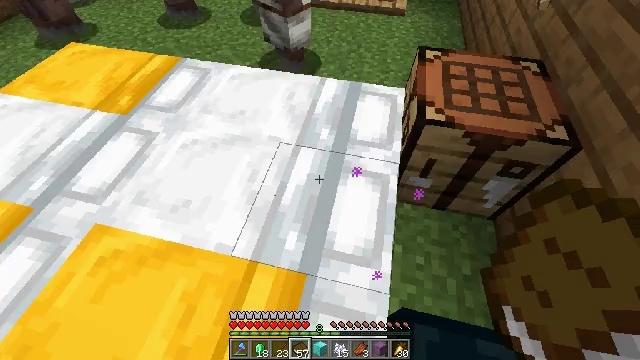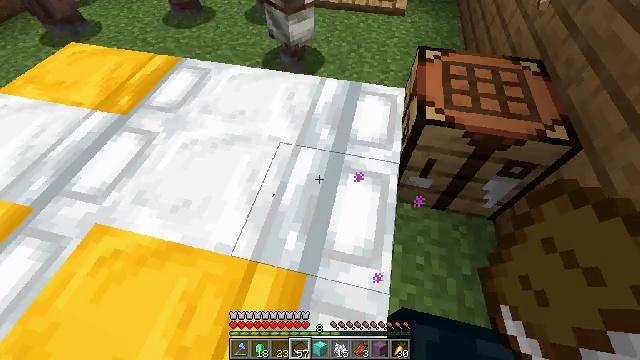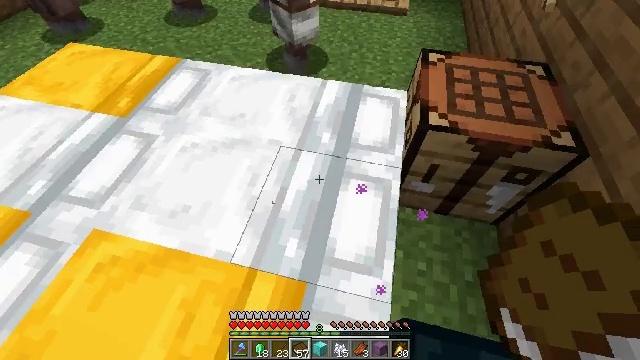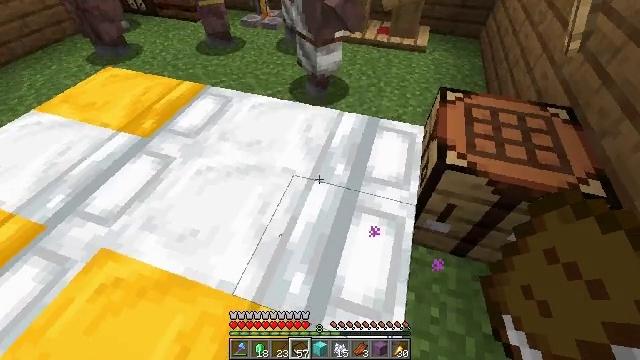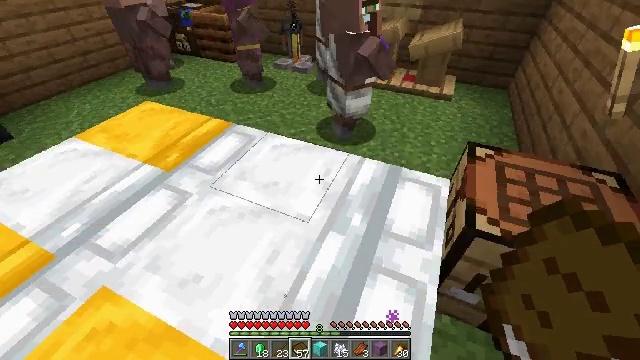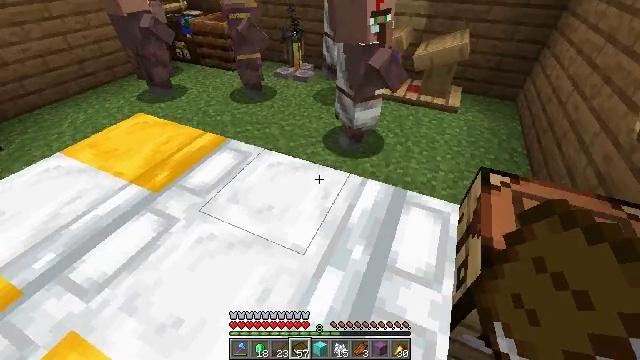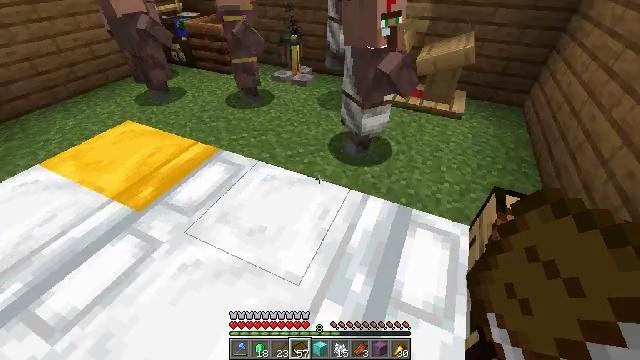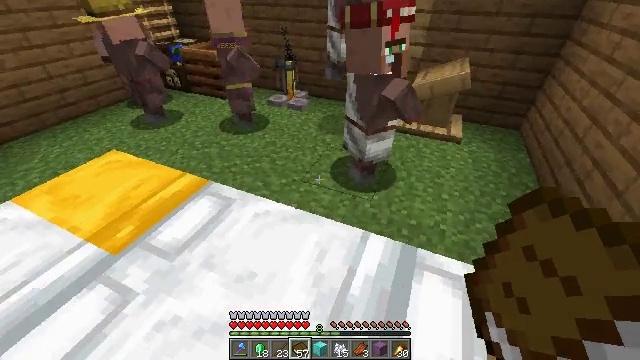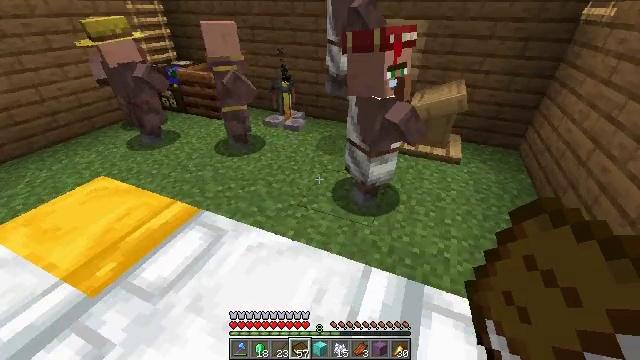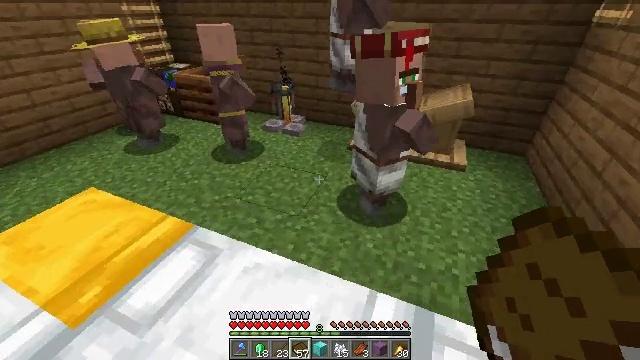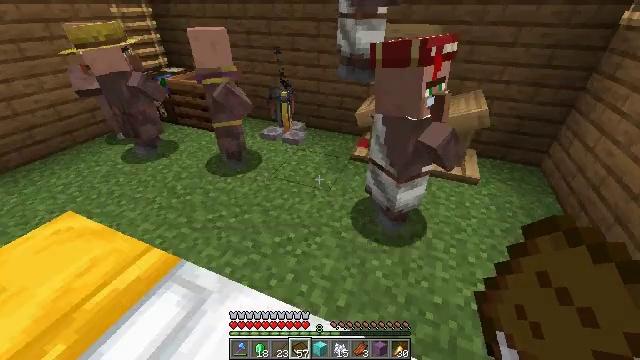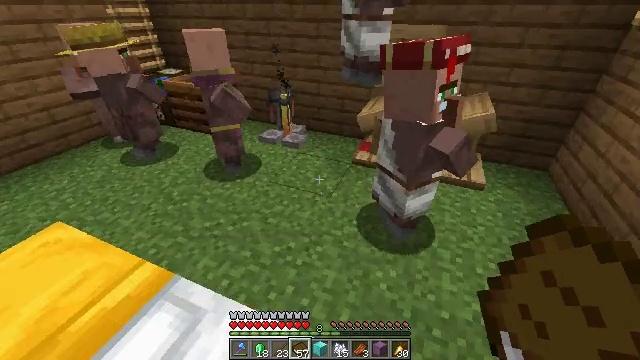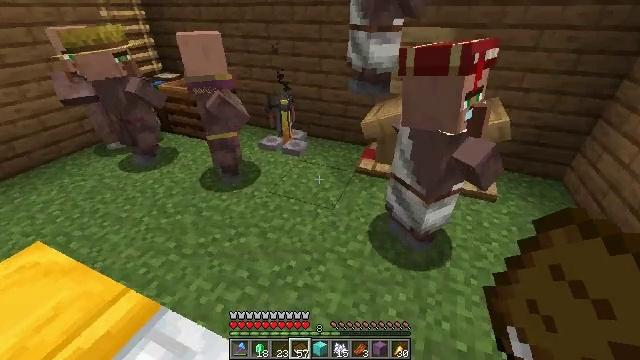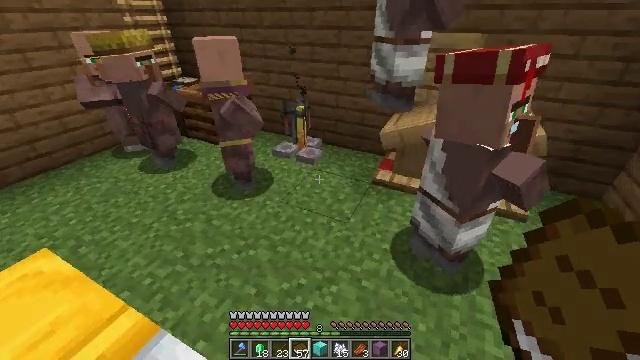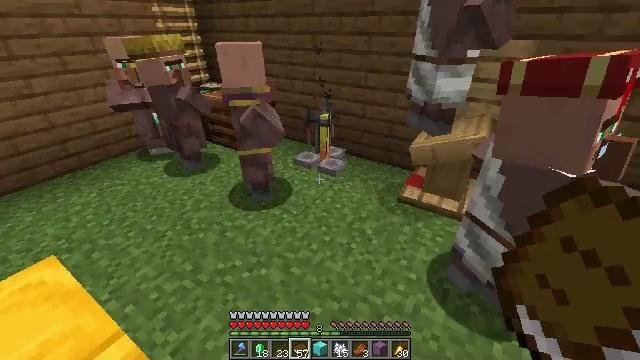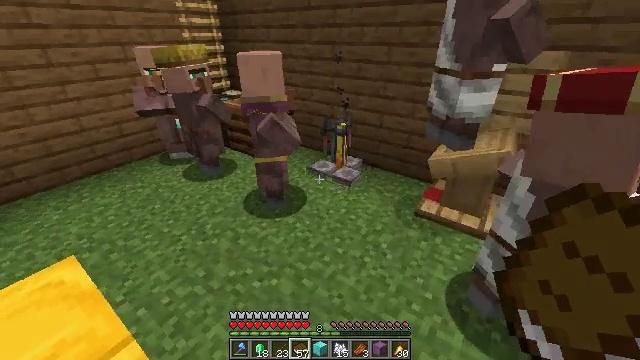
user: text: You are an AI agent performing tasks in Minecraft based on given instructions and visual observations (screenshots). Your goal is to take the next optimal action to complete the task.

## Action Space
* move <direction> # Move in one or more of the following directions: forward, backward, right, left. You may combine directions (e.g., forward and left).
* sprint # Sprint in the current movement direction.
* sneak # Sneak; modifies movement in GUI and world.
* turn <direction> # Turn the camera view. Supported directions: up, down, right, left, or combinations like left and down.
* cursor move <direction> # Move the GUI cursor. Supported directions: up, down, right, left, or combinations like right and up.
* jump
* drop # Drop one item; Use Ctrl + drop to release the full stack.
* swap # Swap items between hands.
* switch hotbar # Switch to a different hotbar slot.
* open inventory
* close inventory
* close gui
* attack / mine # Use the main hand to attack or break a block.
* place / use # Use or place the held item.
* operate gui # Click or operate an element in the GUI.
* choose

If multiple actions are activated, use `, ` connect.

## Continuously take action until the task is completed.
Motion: motion action
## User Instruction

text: Make a diamond using specific materials.
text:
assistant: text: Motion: no_op
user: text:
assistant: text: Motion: move forward
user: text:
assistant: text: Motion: move forward, turn left and up
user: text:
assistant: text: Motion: move forward, turn left and up
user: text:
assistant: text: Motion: move forward
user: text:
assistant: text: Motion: move forward
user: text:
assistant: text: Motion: move forward, turn up
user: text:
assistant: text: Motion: move forward, turn up
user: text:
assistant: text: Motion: move forward
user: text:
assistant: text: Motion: move forward
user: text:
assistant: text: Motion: move forward
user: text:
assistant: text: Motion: move forward
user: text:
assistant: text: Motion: move forward, turn left
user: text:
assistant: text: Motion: move forward, turn left and up
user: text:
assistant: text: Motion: move forward, sprint, turn left and up
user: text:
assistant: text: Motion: move forward, sprint, turn left and up
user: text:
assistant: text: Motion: move forward, sprint, turn left and up
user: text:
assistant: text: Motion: move forward, sprint, turn left and up
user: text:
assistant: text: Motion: move forward, sprint, turn left and up
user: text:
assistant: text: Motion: move forward, sprint, turn left
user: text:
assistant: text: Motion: move forward, sprint, turn left
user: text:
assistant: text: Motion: move forward, sprint, turn left and down
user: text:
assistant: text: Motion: move forward, sprint
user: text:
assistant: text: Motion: move forward, sprint
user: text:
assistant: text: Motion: move forward, sprint
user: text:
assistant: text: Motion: move forward, sprint, turn left
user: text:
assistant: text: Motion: move forward, sprint, turn left
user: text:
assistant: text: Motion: move forward, sprint, turn left
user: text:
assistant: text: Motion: move forward, sprint, turn left
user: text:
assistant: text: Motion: move forward, sprint